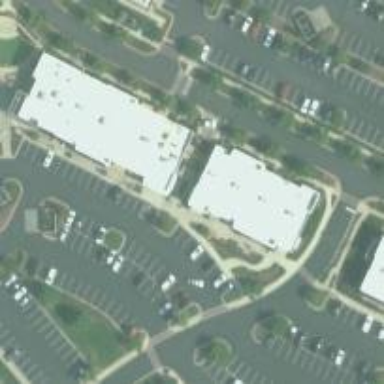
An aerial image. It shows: Fitness center located in leisure land.